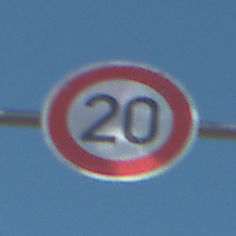
Verkehrszeichen: Geschwindigkeit20
Umgebung: Outdoor, Nature
Tageszeit: Midday
Wetter: Clear
Licht: Natural
Jahreszeit: NotSpecified
Kontrast: HighContrast